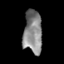
Tissue: skin
Cell type: Fibroblasts
Senescence score: 0.8091
Nuclear area (px): 775
Mean DAPI intensity: 135.214